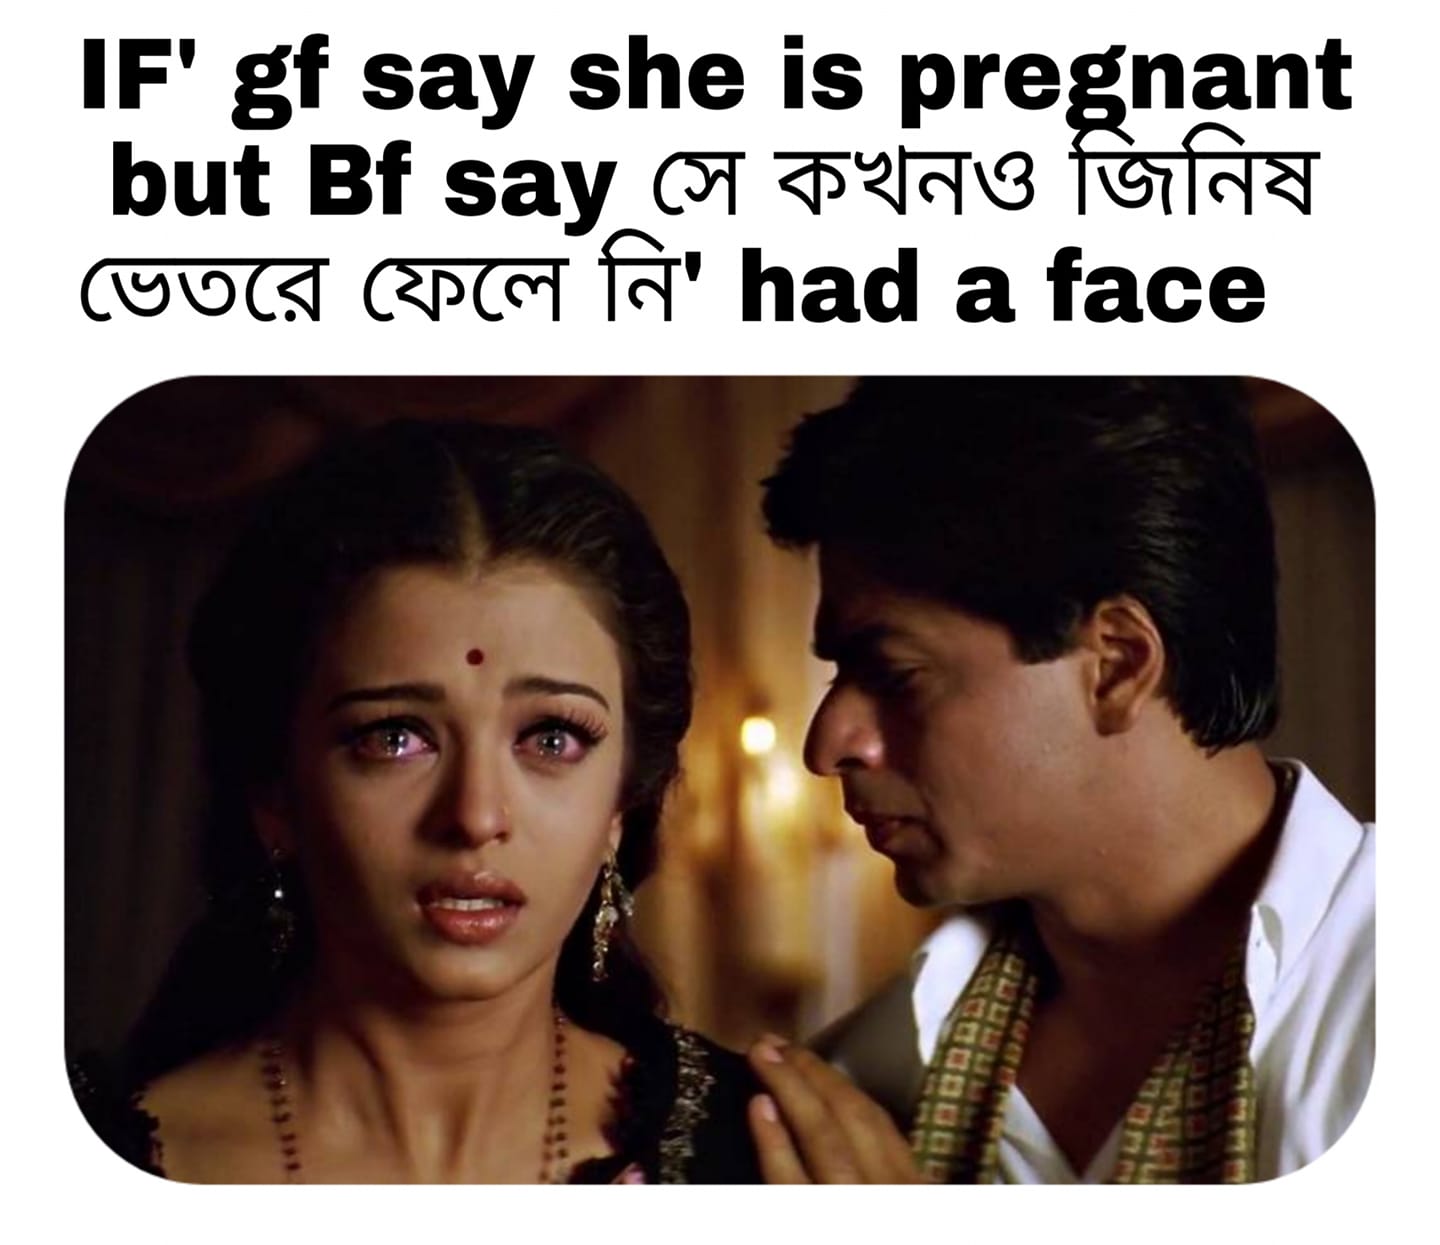
Caption: IF' gf say she is pregnant but Bf say সে কখনও জিনিষ ভেতরে ফেলে নি'     had a face
Label: hate